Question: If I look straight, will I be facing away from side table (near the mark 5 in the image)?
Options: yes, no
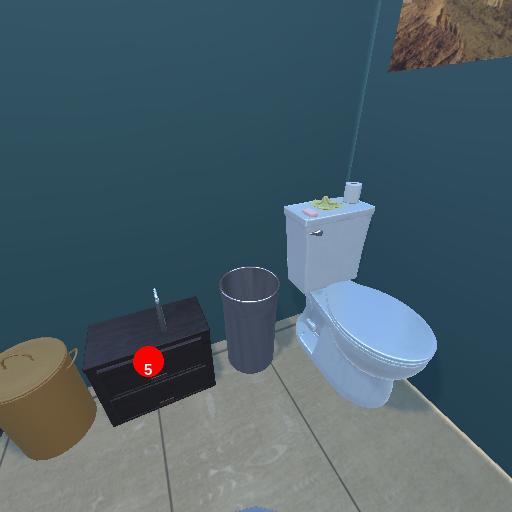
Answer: yes